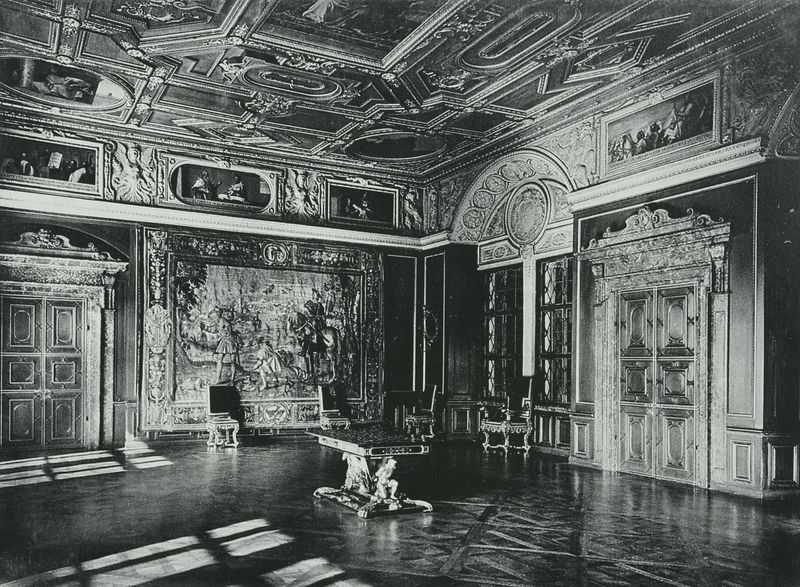
Titel: Erstes Trierzimmer von Norden, der sogenannte Saal des Rats
Standort: München
Institution: Residenz, Trierzimmer
Schlagwörter: gemälde, schatten, weiß, fenster, grau, holz, licht, marmor, mitte, raum, schmuck, schwarz, stuhl, stühle, tisch, tür, zimmer, schloss, teppich, barock, rahmen, bild, innenraum, spiegel, gitter, sonne, interieur, sessel, decke, innen, renaissance, pferd, deutschland, arbeitszimmer, bilder, bogen, türen, fußboden, parkett, giebel, hocker, saal, tafel, polster, salon, tapete, gobelin, wandteppich, ornamente, wandgemälde, türrahmen, flügeltür, stuck, türflügel, parkettboden, lichteinfall, edel, tor, halle, foto, fotografie, photographie, bögen, wände, münchen, palast, schwarz-weiß, jagd, intarsien, schnitzerei, photo, fries, portal, residenz, rundbögen, fresken, reichtum, kassetten, kassettendecke, deckengemälde, kassettentür, reliefs, verzierungen, vertäfelung, kassette, versailles, deckenmalerei, kasettendecke, versaille, eingangshalle, lunetten, festsaal, medaillons, flügeltüren, empfangshalle, saale, prunksaal, täfelung, stuckatur, deckenverzierung, trierzimmer, vertäfelungen, bpogen, barpck, gebelin, wandteppig, bernsteinzimmer, mikroperlen, grillabend, litür